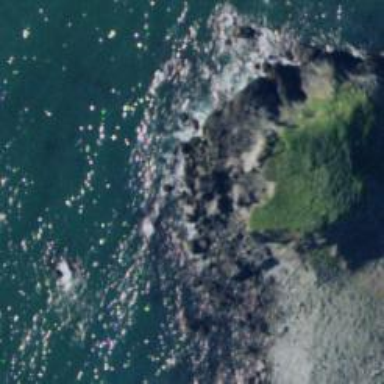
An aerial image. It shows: Natural rock reef.